Field crop: maize
Growth stage: 1
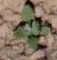
Species: chenopodium